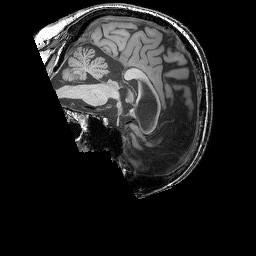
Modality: T1w
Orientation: sagittal
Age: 64
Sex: male
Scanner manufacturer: siemens
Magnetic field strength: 3 T
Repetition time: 2.25 s
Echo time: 0.00411 s